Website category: sports
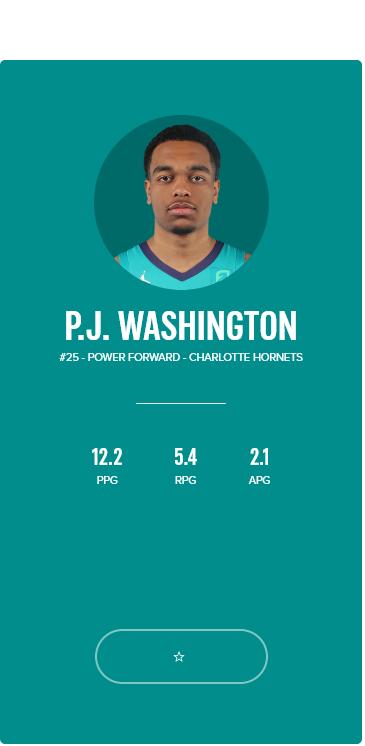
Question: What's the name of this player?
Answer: P.J. WASHINGTON

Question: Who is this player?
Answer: P.J. WASHINGTON

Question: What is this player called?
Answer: P.J. WASHINGTON

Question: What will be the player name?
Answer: P.J. WASHINGTON

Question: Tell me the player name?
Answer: P.J. WASHINGTON

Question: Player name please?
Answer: P.J. WASHINGTON

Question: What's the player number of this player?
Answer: #25

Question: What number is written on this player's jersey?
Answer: #25

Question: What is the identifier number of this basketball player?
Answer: #25

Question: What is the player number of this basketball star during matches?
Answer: #25

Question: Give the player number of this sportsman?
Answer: #25

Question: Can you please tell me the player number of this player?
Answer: #25

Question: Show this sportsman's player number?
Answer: #25

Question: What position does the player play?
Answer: POWER FORWARD

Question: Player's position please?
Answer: POWER FORWARD

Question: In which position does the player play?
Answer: POWER FORWARD

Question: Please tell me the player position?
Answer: POWER FORWARD

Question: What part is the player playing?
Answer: POWER FORWARD

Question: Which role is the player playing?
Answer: POWER FORWARD

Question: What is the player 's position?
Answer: POWER FORWARD

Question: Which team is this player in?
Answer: CHARLOTTE HORNETS

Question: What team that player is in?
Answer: CHARLOTTE HORNETS

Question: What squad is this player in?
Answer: CHARLOTTE HORNETS

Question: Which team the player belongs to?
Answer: CHARLOTTE HORNETS

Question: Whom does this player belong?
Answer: CHARLOTTE HORNETS

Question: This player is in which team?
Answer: CHARLOTTE HORNETS

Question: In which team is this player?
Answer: CHARLOTTE HORNETS

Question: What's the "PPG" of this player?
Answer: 12.2

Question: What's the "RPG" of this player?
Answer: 5.4

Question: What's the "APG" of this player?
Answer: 2.1

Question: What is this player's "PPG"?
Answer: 12.2

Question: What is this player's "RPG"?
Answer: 5.4

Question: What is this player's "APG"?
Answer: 2.1

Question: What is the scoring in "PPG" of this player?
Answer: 12.2

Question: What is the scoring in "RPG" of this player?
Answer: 5.4

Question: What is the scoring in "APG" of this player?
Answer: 2.1

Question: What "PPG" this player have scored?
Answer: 12.2

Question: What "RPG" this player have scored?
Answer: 5.4

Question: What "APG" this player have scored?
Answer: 2.1

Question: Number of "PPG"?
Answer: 12.2

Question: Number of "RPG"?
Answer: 5.4

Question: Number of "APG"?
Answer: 2.1

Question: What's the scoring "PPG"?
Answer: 12.2

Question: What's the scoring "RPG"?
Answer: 5.4

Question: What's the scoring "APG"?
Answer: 2.1